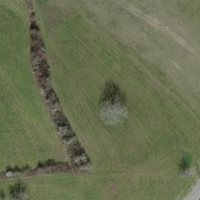
EUNIS habitat code: 25
Species observed at this site:
Rhingia campestris